Brain MRI, t1w sequence, axial 2D slice.
Patient: age 33, sex F, weight 95 kg, height 1.95 m
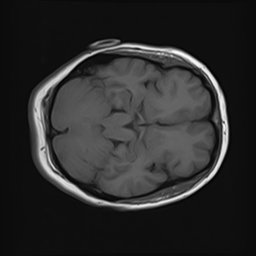